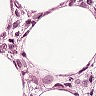
Metastatic tissue present: yes